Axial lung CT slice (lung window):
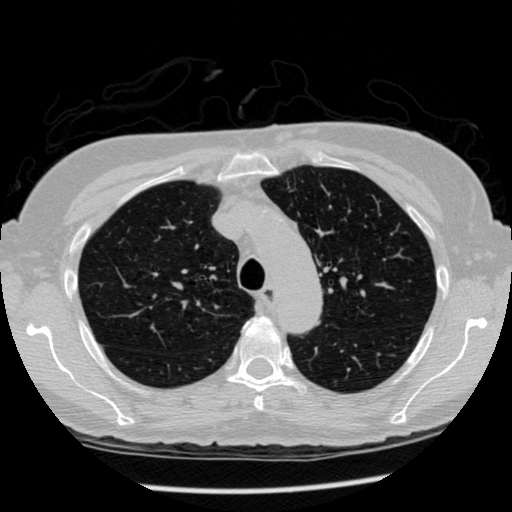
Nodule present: no